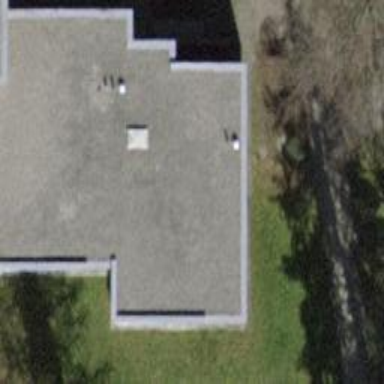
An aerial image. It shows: Building with flat roof.